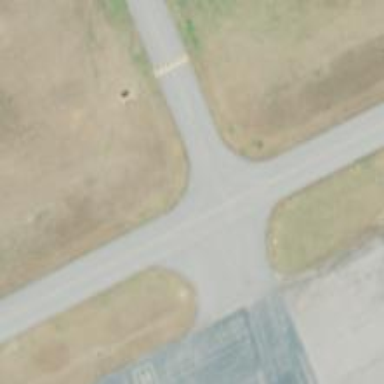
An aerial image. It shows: Taxiway at the airport with asphalt surface.